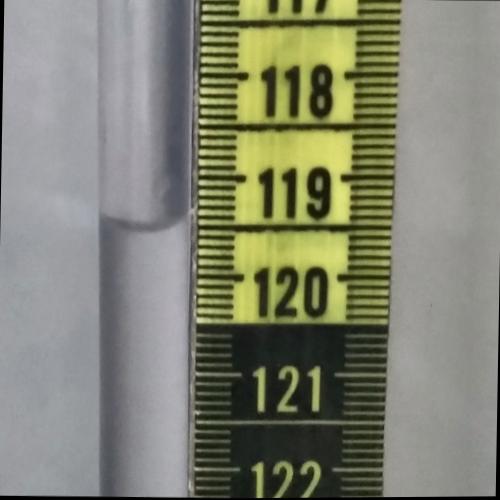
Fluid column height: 119.5 cm